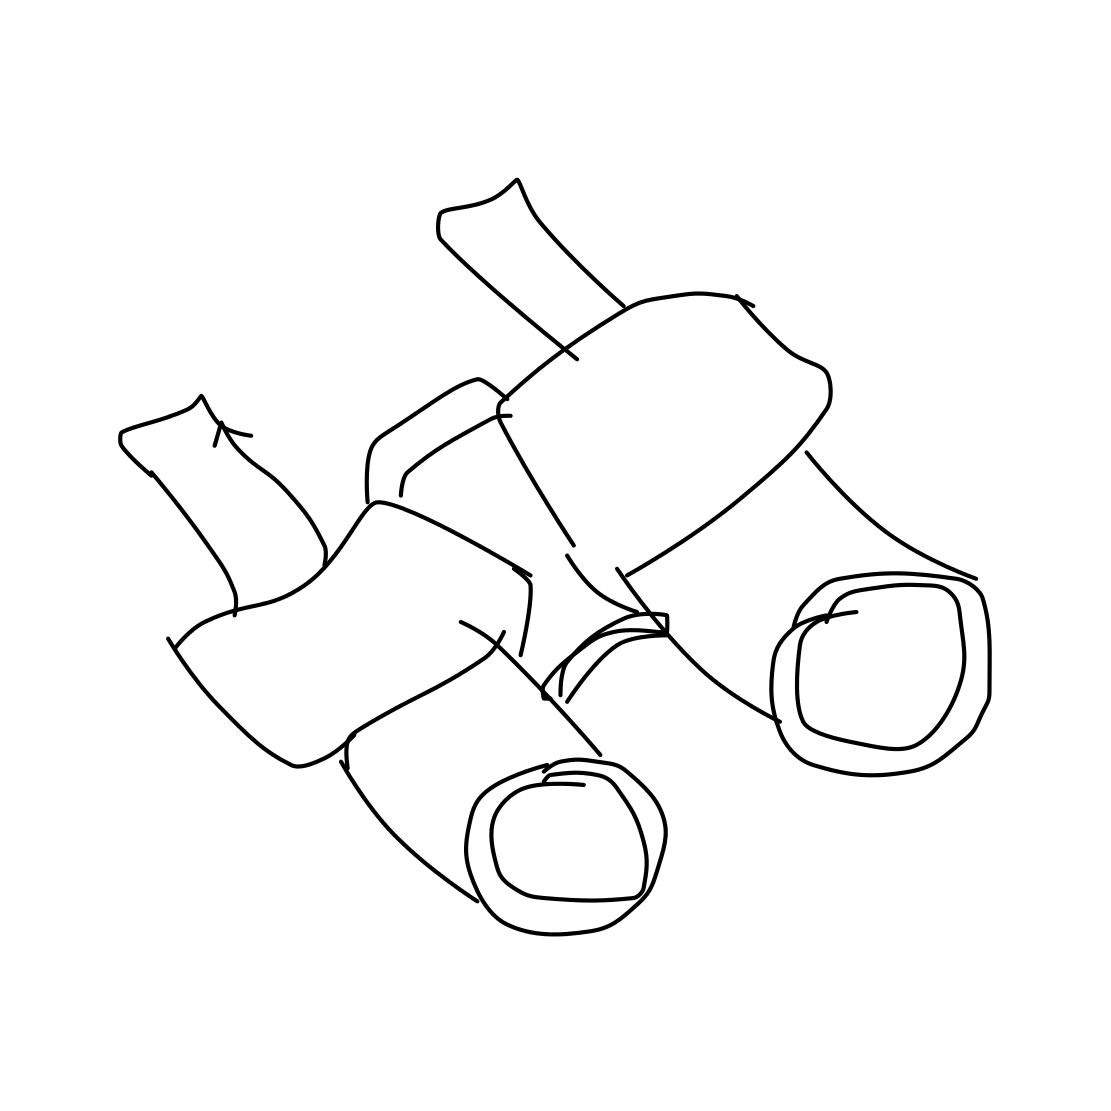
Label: binoculars